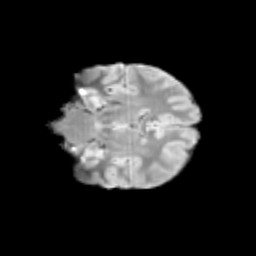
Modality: T2w
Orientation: coronal
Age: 12
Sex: male
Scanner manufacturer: siemens
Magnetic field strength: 3 T
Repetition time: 3.8 s
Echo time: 0.07 s